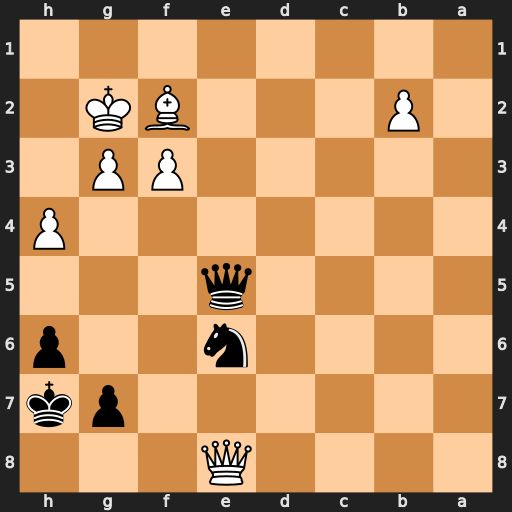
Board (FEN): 4Q3/6pk/4n2p/4q3/7P/5PP1/1P3BK1/8
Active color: b
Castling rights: -
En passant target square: -
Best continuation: Nf4+ gxf4 Qxe8